Question: The order of operations in my code seems off...

'''
numbers=[7, 6, 4]
result = 1
for num in numbers:
result *= num - 3
print(result)
'''
In this code, I would expect the following to occur...
'''
result=1
result = 1 * 7 - 3 = 7 - 3 = 4
result = 4 * 6 - 3 = 24 - 3 = 21
result = 21 * 4 - 3 = 84 - 3 = 81
'''
HOWEVER, running the program outputs
result = 1
result = 1 * 7 - 3 = 1 * 4 = 4
result = 4 * 6 - 3 = 4 * 3 = 12
result = 12 * 4 - 3 = 12 * 1 = 12
'''
Why with the *= operator is the order of operations altered?
My understanding is it does not have any special properties it merely saves space instead of writing:
result = result * num - 3
we get
result *= num - 3
and for some reason.. (result = result * num - 3) != (result *= num - 3)
'''
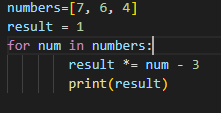
Answer: > Why with the *= operator is the order of operations altered?
The *= is not an operator, it's delimiter. Check the '2. Lexical analysis' of 'The Python Language Reference':
> The following tokens are operators:'''
+ - * ** / // % @
<< >> & | ^ ~ :=
< > <= >= == !=
'''
> The following tokens serve as delimiters in the grammar:'''
( ) [ ] { }
, : . ; @ = ->
+= -= *= /= //= %= @=
&= |= ^= >>= <<= **=
'''
The period can also occur in floating-point and imaginary literals. A
sequence of three periods has a special meaning as an ellipsis
literal. The second half of the list, the augmented assignment
operators, serve lexically as delimiters, but also perform an
operation.
Moreover, in your code you have the, augmented assignment statement, as per '7.2.1. Augmented assignment statements':
> :[...]An augmented assignment evaluates the target (which, unlike normal
assignment statements, cannot be an unpacking) and the expression
list, performs the binary operation specific to the type of assignment
on the two operands, and assigns the result to the original target.
The target is only evaluated once. In the
augmented version, x is only evaluated once. Also, when possible, the
actual operation is performed in-place, meaning that rather than
creating a new object and assigning that to the target, the old object
is modified instead.Unlike normal assignments, augmented assignments evaluate the
left-hand side before evaluating the right-hand side. For example,
a[i] += f(x) first looks-up a[i], then it evaluates f(x) and performs
the addition, and lastly, it writes the result back to a[i].
The '6.16. Evaluation order' says:
> Python evaluates expressions from left to right. Notice that while evaluating an assignment, the right-hand side is evaluated before the left-hand side.
You can also check the '6.17. Operator precedence' chapter, but it's not about the statements.